Question:
I want to set like this
- -
and so one...
'''
prezime.Text = "Vukmirovic" 'I want this to show in textbox
ime.Text = ""
jmbg.Text = ""
pol.Text = ""
daniz.Text = ""
meseciz.Text = ""
godinaiz.Text = ""
danr.Text = ""
mesecr.Text = ""
godinar.Text = ""
danvd.Text = ""
mesecvd.Text = ""
godinavd.Text = ""
regbr.Text = ""
brojtel.Text = ""
adresa.Text = ""
grad.Text = ""
opstina.Text = "" <code>
'''
OK , i writed down the code so that Prezime: is replaced with nothing. I imported
'''
System.Text.RegularExpressions
'''
Now i just have to set that first line is set for prezime.text , second for ime.text and so one , help :)
'''
RichTextBox1.Text = Regex.Replace(RichTextBox1.Text, "Prezime: ", "")
'''
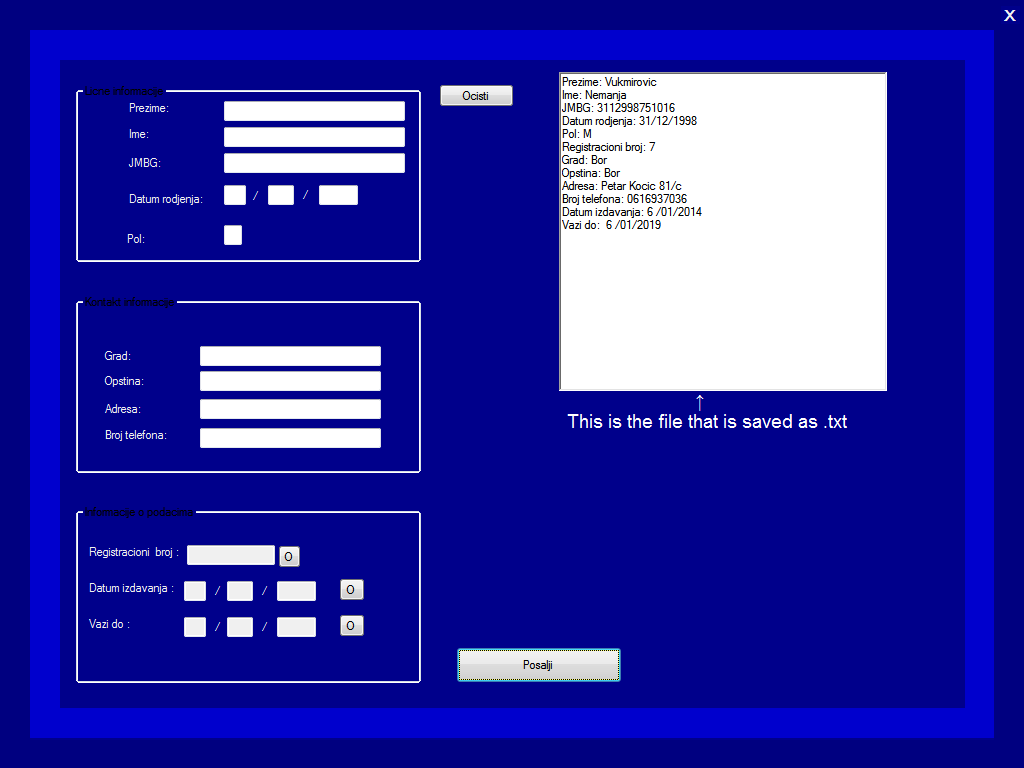
Answer: Assuming you are using .NET
'''
'...
Dim i As Integer = 0
Dim myFile As String = "C:\Temp\infile.txt"
'it would be good to add a try/catch here in case you get an io error
Dim lines() As String = System.IO.File.ReadAllLines(myFile)
prezime.Text = splitter(lines(i))
ime.Text = splitter(lines(++i))
'do the same for other text boxes
'you need to code the lines in the same order as input file values
lastRow.Text = splitter(lines(++i))
'...
Private Shared Function splitter(ByVal parmLine As String) As String
'split the passed string into 2 srings using the : as a separator
Dim words() As String = parmLine.Split(":")
'test to see you have 2 words returned. If not, error
If (words.Length < 2) Then
Return "Error reading from file - Expected 2 tokens spearated by : but found 1"
End If
'you don't care about the first word it is the field name. Return the 2nd
Return words(1).Trim
End Function
'''